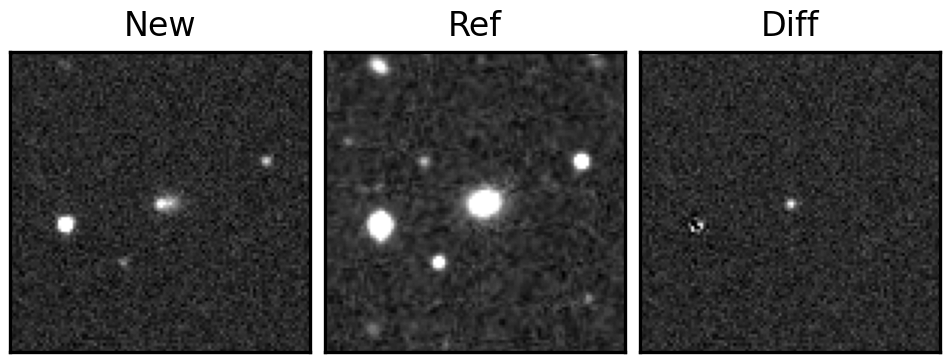
Label: real